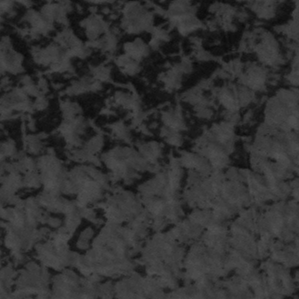
Label: frost